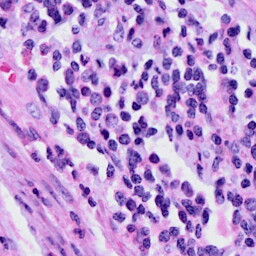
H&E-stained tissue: Cervix